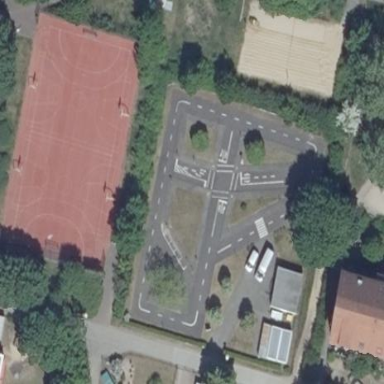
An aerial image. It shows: Traffic park.